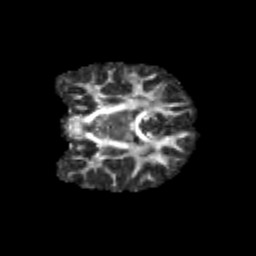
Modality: FA
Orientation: coronal
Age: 10
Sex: female
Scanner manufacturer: siemens
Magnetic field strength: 3 T
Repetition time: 3.8 s
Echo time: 0.07 s